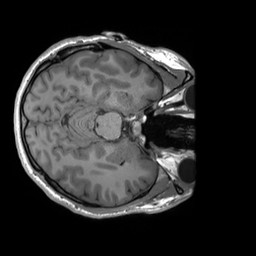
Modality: T1w
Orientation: axial
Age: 26
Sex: male
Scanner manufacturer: siemens
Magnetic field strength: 3 T
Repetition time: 1.8 s
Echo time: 0.00232 s